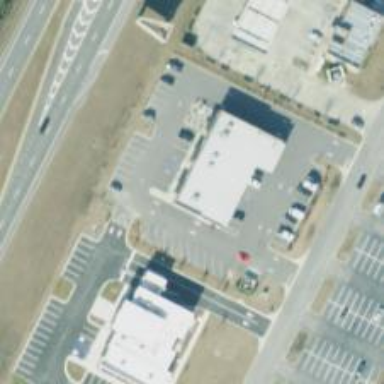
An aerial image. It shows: Pharmacy.